Question: I am creating a combobox event while changing the selection changed is done. My code is
'''
private void smscbox_SelectionChanged(object sender, SelectionChangedEventArgs e)
{
if (((ComboBox)sender).SelectedItem != null)
{
ComboBoxItem cbi = (ComboBoxItem)((ComboBox)sender).SelectedItem;
if (cbi.Content.ToString() == "Selected Class")
{
selectedclass.Visibility = Visibility.Visible;
dgstudentsms.Visibility = Visibility.Visible;
}
else
{
selectedclass.Visibility = Visibility.Collapsed;
dgstudentsms.Visibility = Visibility.Collapsed;
}
}
}
'''
and in
'''
<ComboBox Name="sendsmscbox" SelectionChanged="smscbox_SelectionChanged" >
<ListBoxItem Content="All Students"/>
<ListBoxItem Content="Selected Students"/>
</ComboBox>
'''
I am getting a window as shown below

can any one help me with this!!
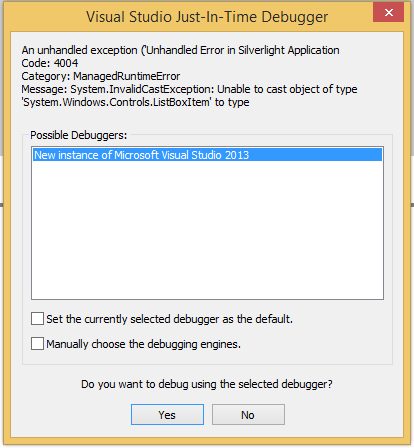
Answer: You're trying to cast a 'ListBoxItem' to a 'ComboBoxItem'.
Use 'ComboBoxItem' in your XAML markup instead of 'ListBoxItem'.
'''
<ComboBox Name="sendsmscbox" SelectionChanged="smscbox_SelectionChanged" >
<ComboBoxItem Content="All Students"/>
<ComboBoxItem Content="Selected Students"/>
</ComboBox>
'''
Or if you really meant to use a 'ListBoxItem' in your XAML , then cast to the correct type in your code-behind:
'''
ListBoxItem lbi = (ListBoxItem)((ComboBox)sender).SelectedItem;
'''